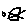
Label: circle